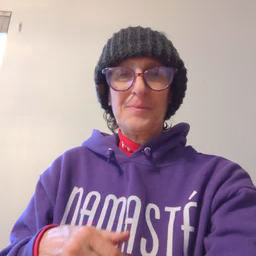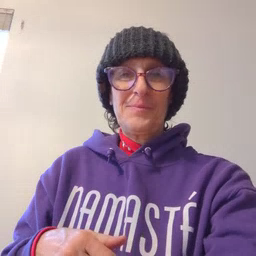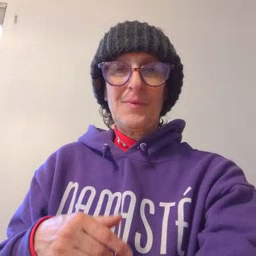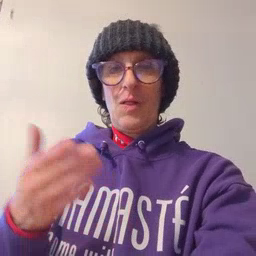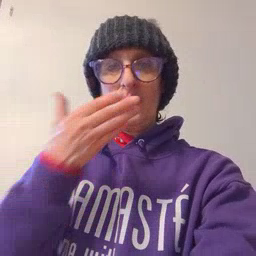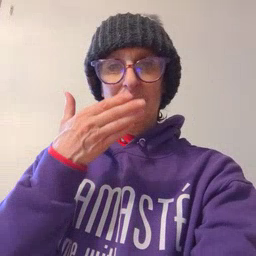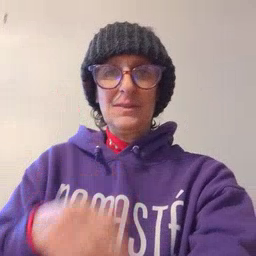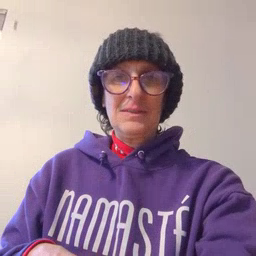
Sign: close